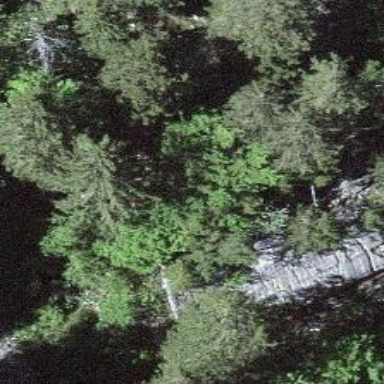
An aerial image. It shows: Cliff in nature.